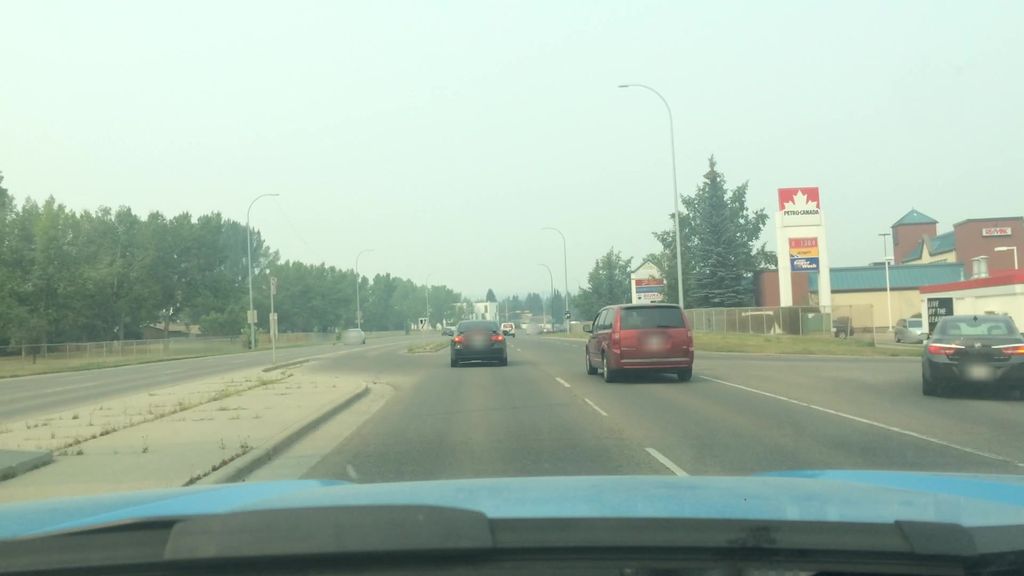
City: calgary